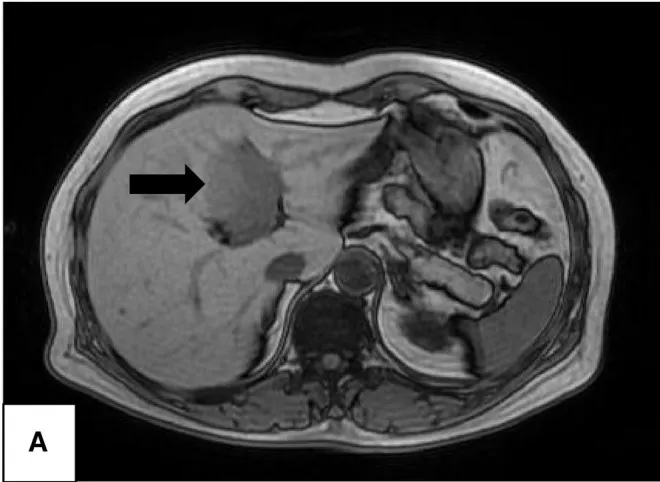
Magnetic resonance imaging of the liver showing a high-signal-intensity mass in both T1-weighted image. Black arrow).
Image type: radiology (mri)